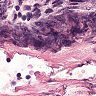
Metastatic tissue present: no